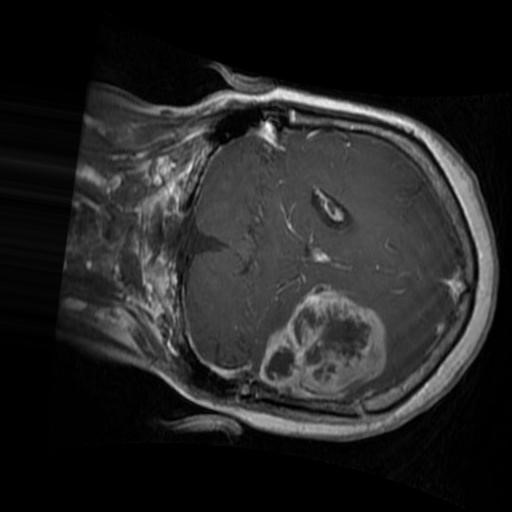
Label: brain_glioma